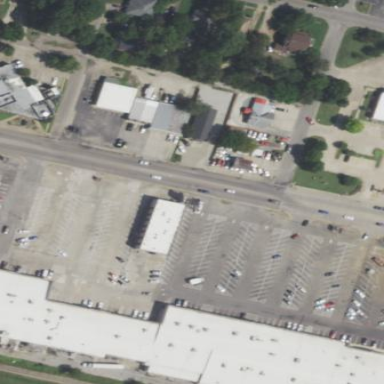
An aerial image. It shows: Retail area.